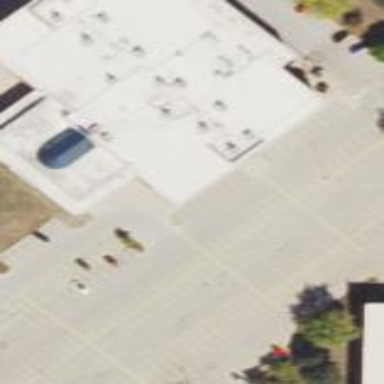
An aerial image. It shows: Retail building that includes cinema.